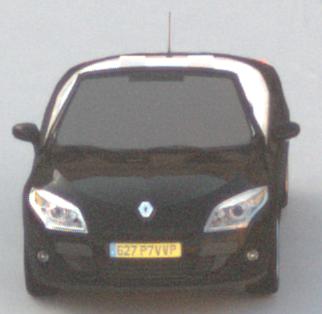
Make: Renault
Model: Mégane Coupé-Cabriolet 1.6 16V 110
Detailed model: Mégane (III) Coupé-Cabriolet
Model produced from: 2010/06
Model produced until: 2013/03
Doors: 2
Color: black
Road condition: dry road
Daytime: sunrise or sunset
Contrast: low contrast